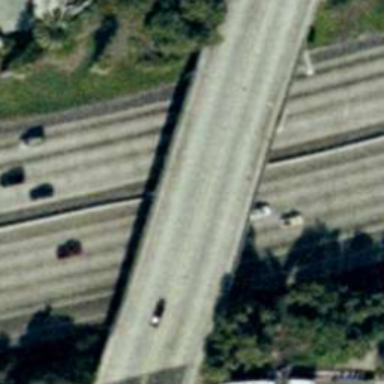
An overpass with a road go across another roads diagonally .